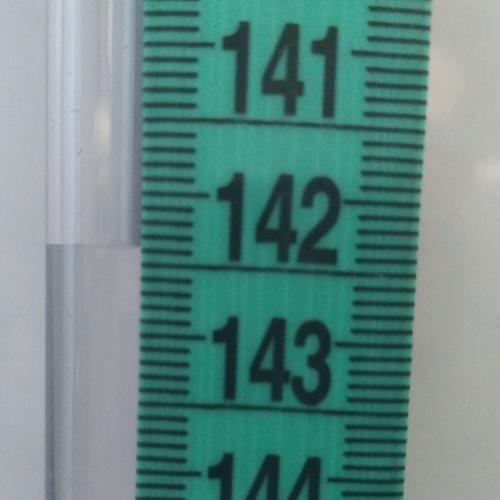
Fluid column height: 142.4 cm